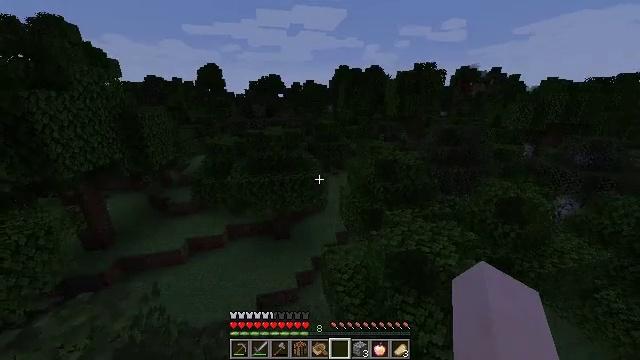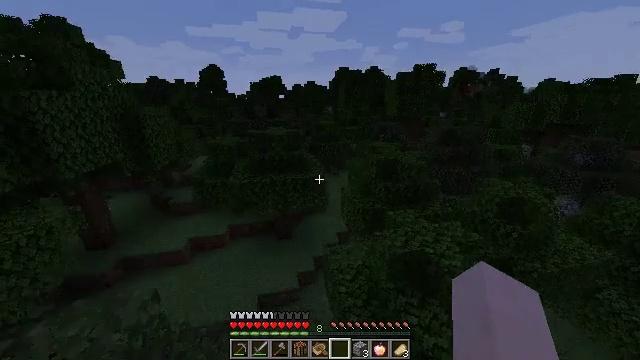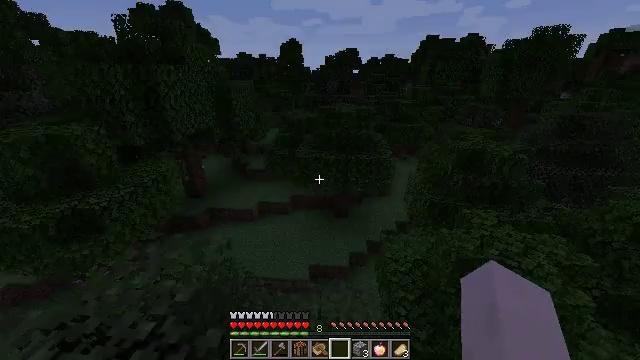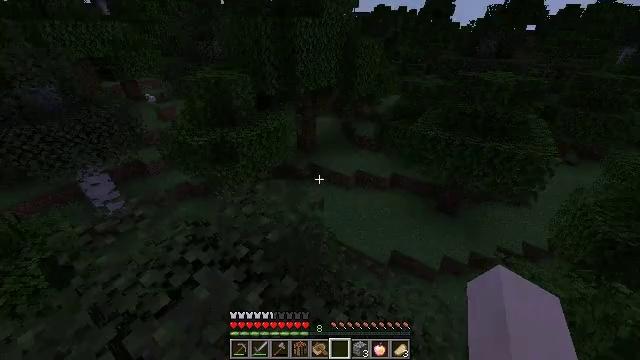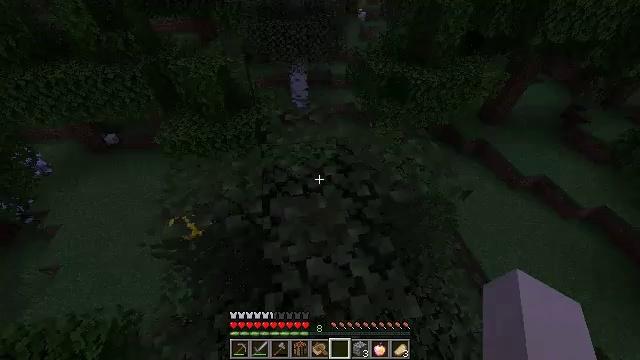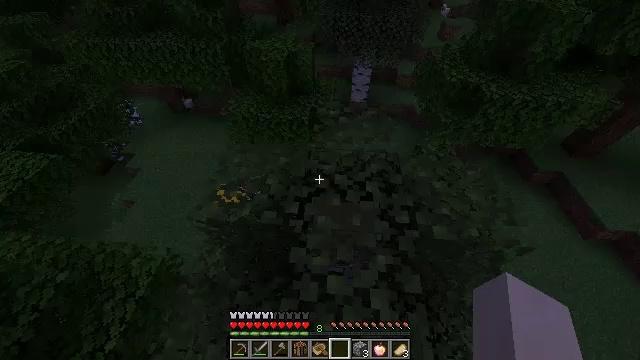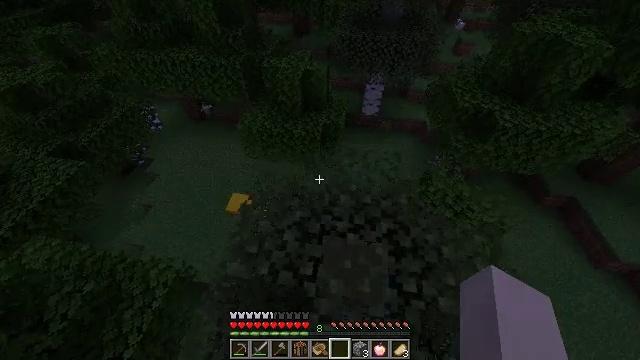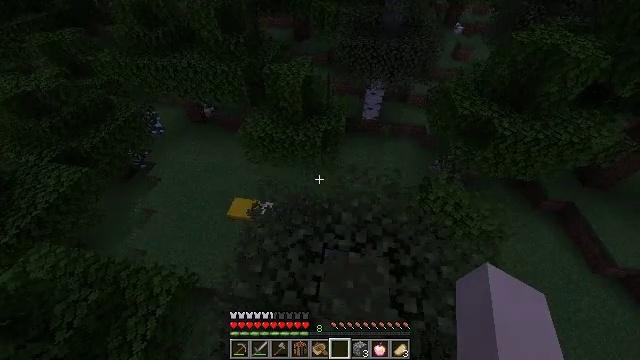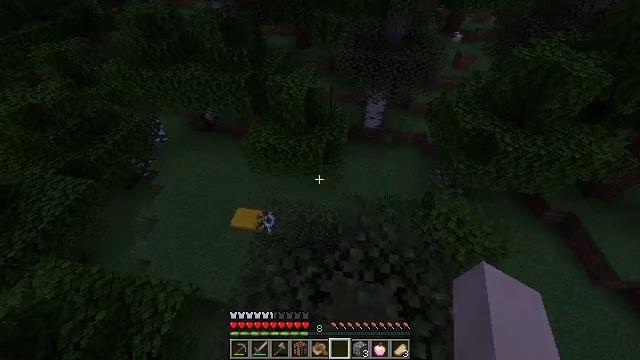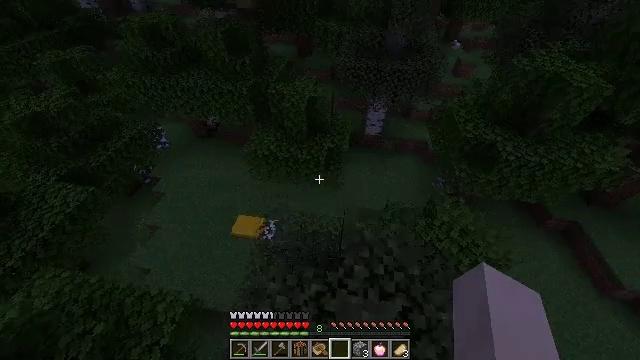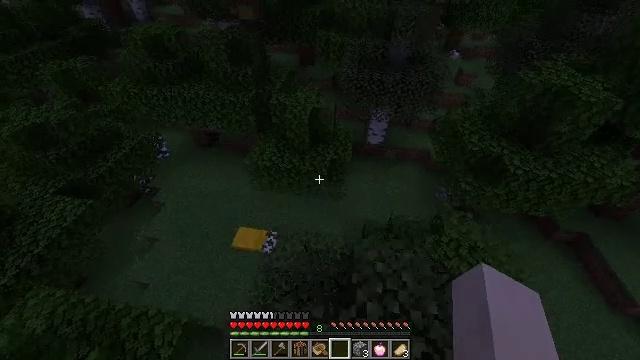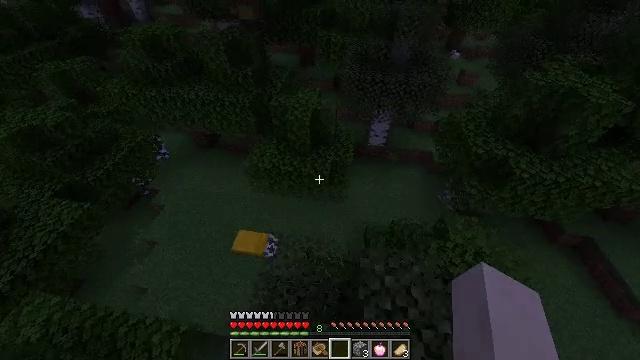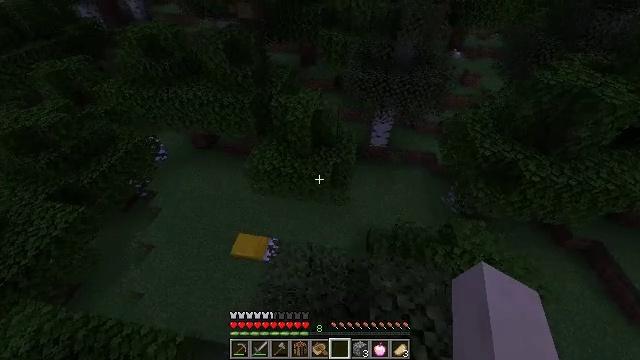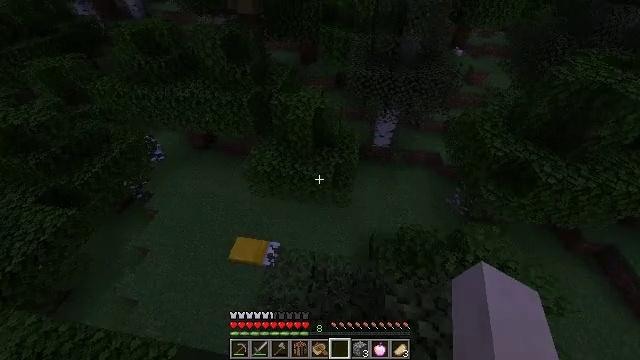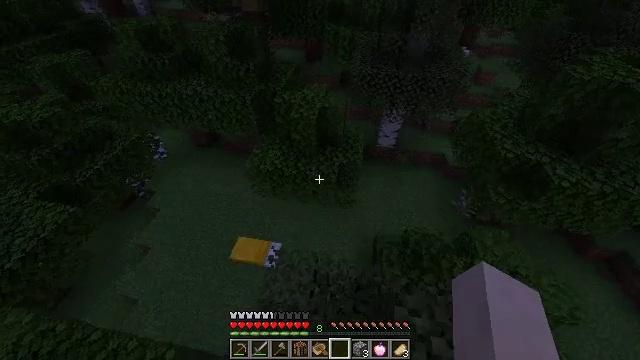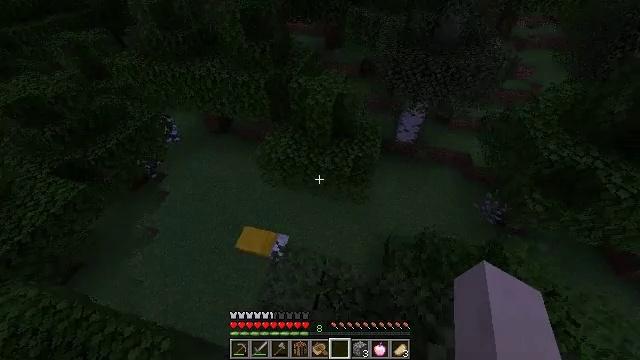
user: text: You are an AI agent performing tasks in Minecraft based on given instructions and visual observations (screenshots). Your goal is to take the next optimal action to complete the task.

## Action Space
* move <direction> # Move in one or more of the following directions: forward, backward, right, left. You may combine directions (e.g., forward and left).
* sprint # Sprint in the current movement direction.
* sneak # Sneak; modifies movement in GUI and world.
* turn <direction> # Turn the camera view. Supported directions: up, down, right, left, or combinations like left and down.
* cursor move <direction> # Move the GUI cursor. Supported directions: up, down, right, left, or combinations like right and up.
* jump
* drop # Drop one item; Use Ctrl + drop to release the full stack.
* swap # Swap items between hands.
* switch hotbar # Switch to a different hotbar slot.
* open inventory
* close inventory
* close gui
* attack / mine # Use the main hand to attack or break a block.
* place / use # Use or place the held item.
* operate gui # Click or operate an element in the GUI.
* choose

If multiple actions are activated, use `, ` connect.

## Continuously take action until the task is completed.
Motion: motion action
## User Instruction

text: Mine the yellow bed to pick it up.
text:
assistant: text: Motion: move forward and move left, sprint, jump
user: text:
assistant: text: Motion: move forward and move left, sprint, turn left and down, jump
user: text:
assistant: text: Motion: move forward and move left, sprint, turn left and down, jump
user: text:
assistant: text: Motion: move forward and move left, sprint, turn left and down, jump
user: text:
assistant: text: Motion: move forward and move left, sprint, turn left and down, jump
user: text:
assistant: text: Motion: move forward and move left, sprint, turn left, jump
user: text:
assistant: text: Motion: move forward and move left, sprint, jump
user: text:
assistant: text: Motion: move forward and move left, sprint, jump
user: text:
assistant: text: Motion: move forward and move left, sprint, turn up, jump
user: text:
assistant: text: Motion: move forward, sprint, turn up, jump
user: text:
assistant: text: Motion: move forward, sprint, jump
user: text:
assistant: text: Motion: move forward, sprint, jump
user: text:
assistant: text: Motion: move forward, sprint, jump
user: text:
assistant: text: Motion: move forward, sprint, turn left, jump
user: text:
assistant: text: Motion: move forward and move right, sprint, turn left and down
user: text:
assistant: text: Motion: move right, turn left and down
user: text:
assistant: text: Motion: move right, turn left and down
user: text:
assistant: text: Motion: move right, turn left and down
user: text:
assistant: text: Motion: turn left
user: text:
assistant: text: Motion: no_op
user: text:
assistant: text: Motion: turn left
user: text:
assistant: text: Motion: turn left
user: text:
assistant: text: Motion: turn left
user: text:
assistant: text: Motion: turn left
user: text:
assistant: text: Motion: turn left
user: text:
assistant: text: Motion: turn left
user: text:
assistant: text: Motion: turn left
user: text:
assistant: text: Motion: turn left
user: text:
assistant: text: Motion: no_op
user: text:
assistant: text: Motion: no_op